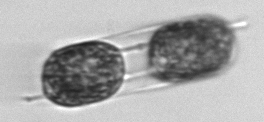
Label: Hemiaulus